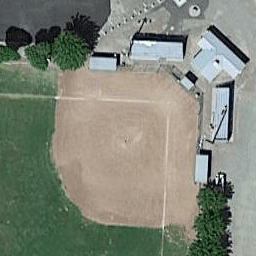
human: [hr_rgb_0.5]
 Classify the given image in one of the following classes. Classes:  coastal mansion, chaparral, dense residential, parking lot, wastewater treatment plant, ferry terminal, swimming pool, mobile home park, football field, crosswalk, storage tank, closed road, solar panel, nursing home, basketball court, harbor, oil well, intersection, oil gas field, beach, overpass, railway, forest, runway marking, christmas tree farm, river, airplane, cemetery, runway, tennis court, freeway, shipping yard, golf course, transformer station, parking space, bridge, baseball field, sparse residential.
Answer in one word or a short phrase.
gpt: baseball field